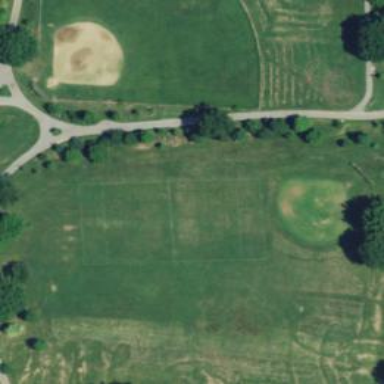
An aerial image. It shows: Baseball pitch for leisure and sports activities.